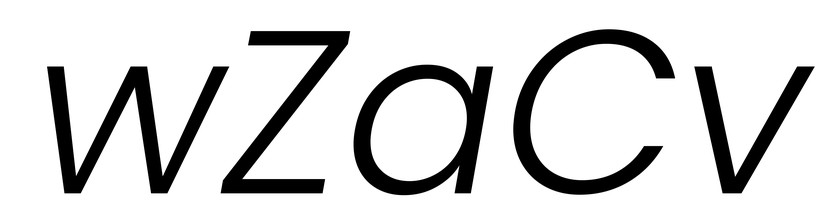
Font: Poppins-LightItalic